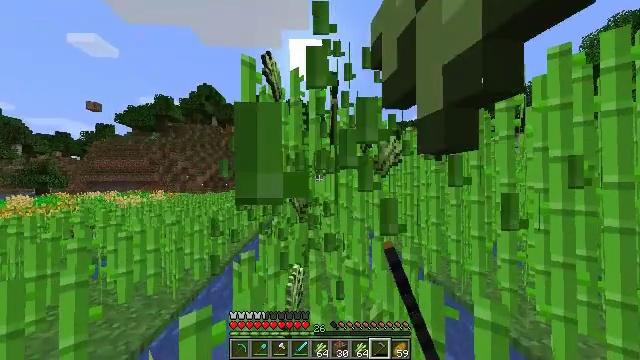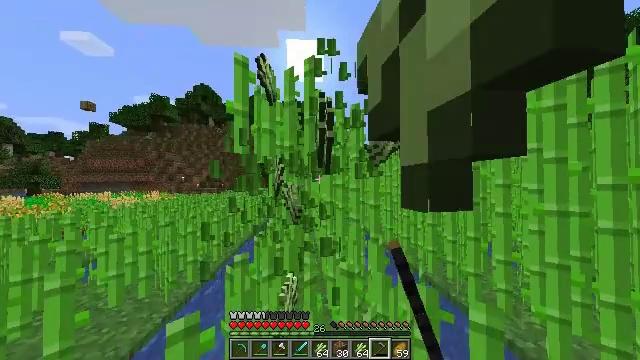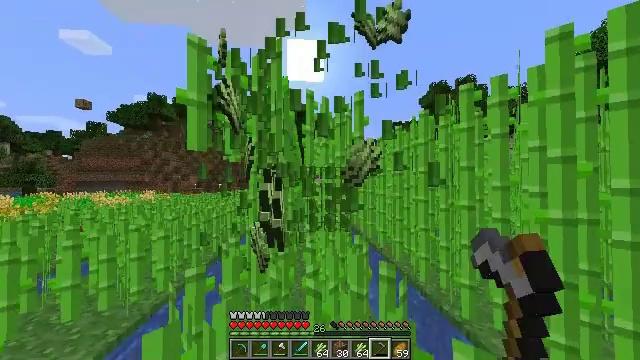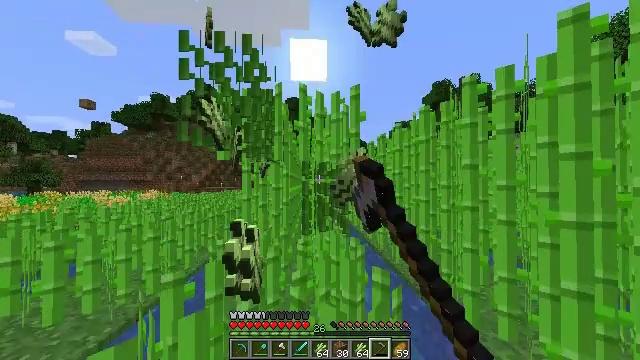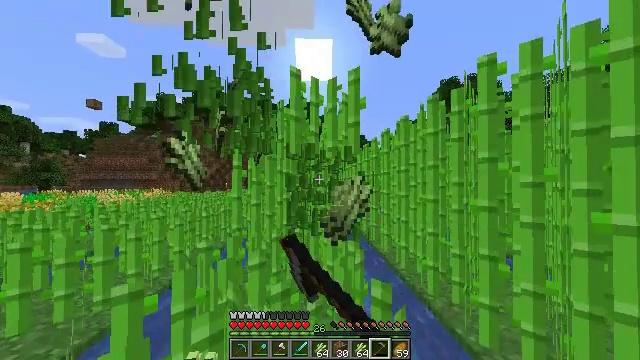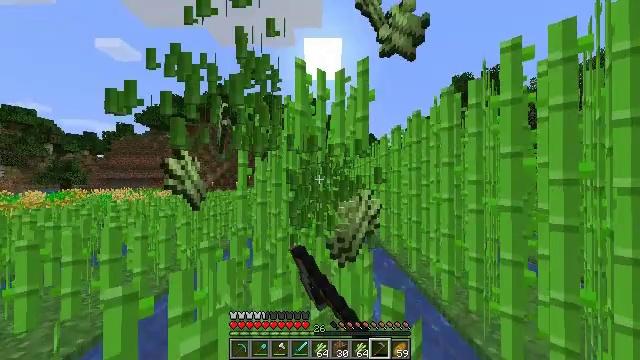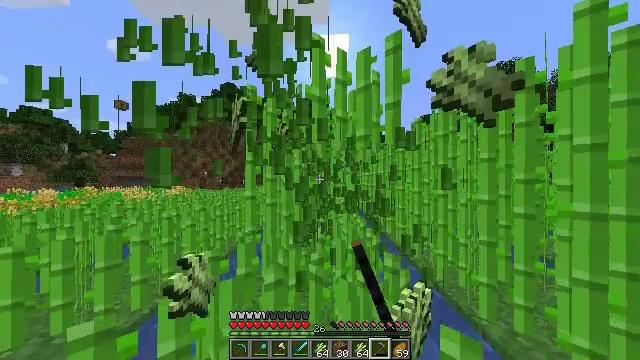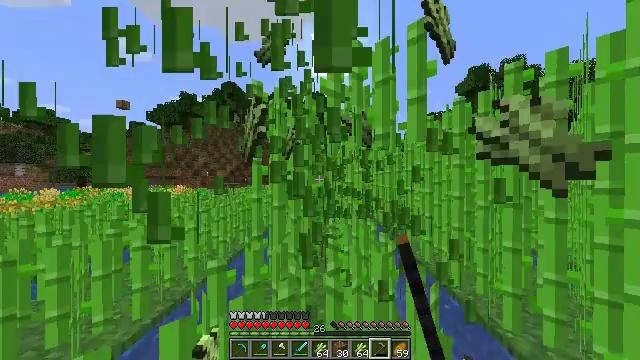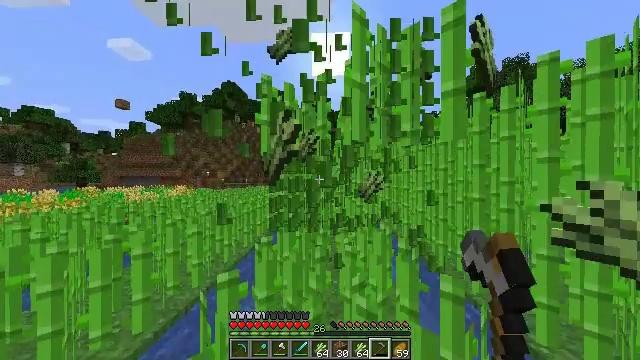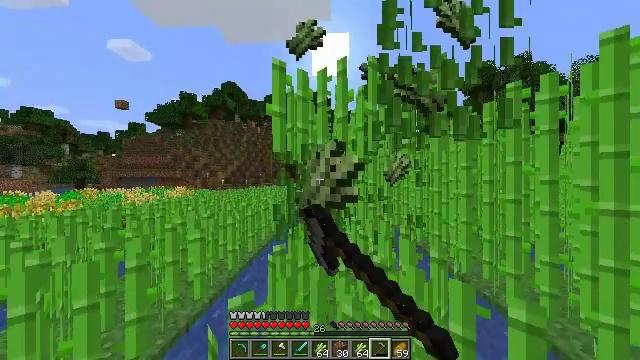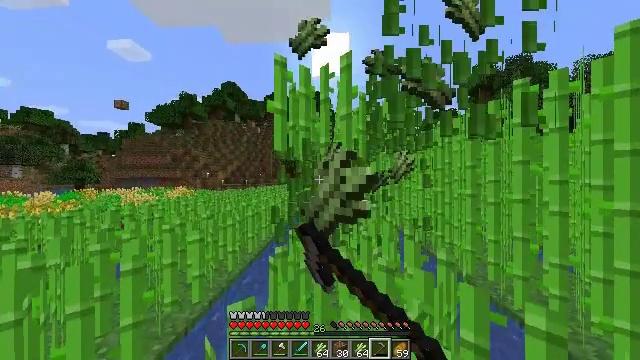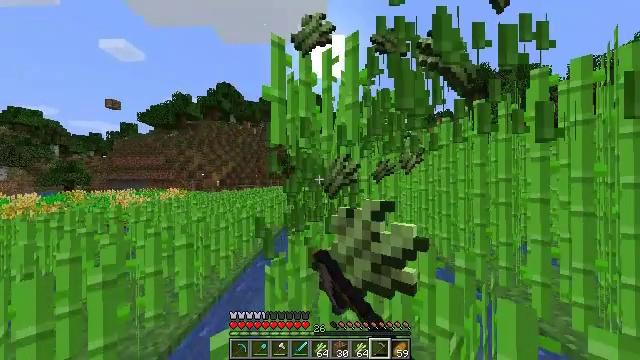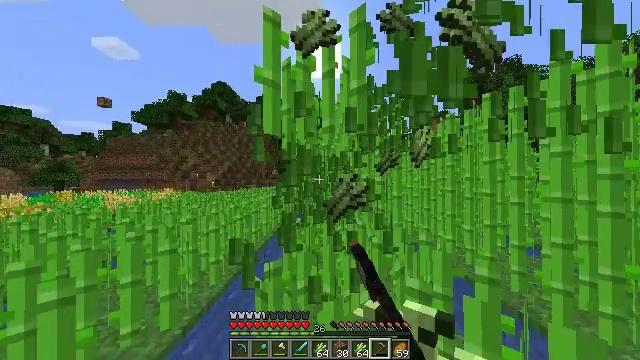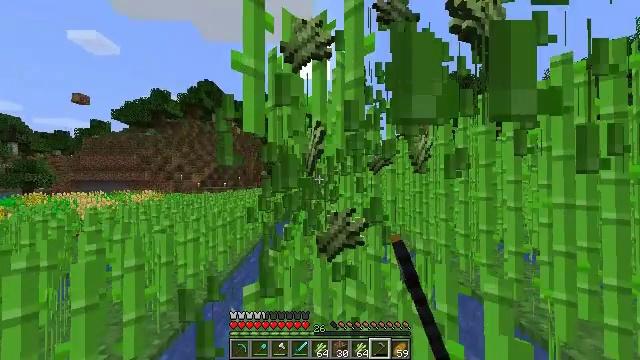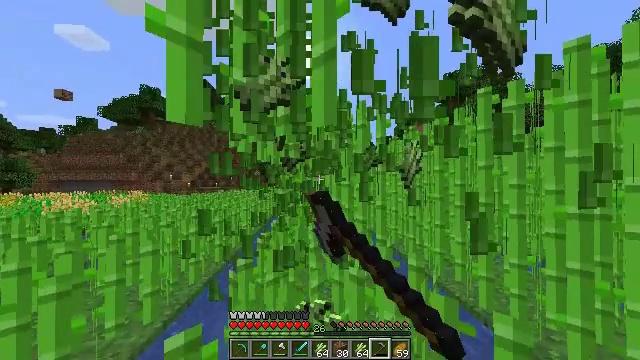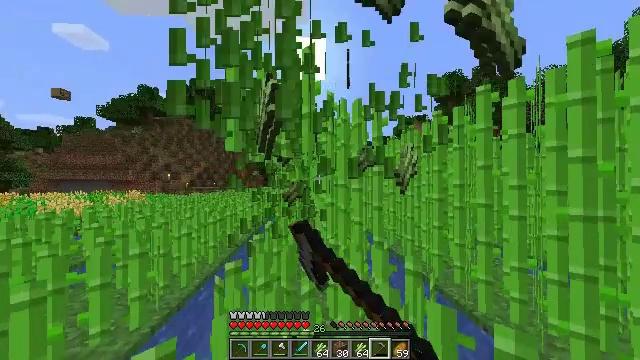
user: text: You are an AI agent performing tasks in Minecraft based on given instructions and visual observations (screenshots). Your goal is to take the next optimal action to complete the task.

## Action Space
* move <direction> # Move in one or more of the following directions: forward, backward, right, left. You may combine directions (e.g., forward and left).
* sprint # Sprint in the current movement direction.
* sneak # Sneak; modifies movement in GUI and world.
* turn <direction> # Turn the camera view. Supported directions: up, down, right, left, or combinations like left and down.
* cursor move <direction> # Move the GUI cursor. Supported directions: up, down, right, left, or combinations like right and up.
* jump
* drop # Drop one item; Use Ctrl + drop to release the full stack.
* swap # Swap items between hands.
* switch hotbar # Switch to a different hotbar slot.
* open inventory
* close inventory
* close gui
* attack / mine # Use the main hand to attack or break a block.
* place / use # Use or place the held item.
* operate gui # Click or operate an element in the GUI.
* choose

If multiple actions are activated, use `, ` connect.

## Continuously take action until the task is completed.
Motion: motion action
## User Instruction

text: Break the sugar cane.
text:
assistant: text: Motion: move forward and move right, sprint, attack / mine
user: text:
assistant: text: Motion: move forward and move right, sprint, attack / mine
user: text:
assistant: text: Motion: move forward, sprint, attack / mine
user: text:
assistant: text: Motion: move forward, sprint, turn left, attack / mine
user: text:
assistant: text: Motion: move forward and move left, sprint, turn left, attack / mine
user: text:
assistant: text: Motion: move forward and move left, sprint, turn left, attack / mine
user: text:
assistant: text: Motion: move forward and move left, sprint, attack / mine
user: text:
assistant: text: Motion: move forward and move left, sprint, attack / mine
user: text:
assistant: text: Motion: move forward, sprint, attack / mine
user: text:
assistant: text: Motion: move forward, sprint, attack / mine
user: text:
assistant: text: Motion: move forward, sprint, turn right, attack / mine
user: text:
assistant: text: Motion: move forward, sprint, attack / mine
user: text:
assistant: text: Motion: move forward and move right, sprint, turn right, attack / mine
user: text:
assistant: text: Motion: move forward and move right, sprint, turn right, attack / mine
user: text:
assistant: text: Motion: move forward and move right, sprint, attack / mine
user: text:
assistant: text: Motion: move forward and move right, sprint, attack / mine
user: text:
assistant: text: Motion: move forward, sprint, attack / mine
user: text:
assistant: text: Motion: move forward, sprint, attack / mine
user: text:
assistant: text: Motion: move forward and move left, sprint, turn left, attack / mine
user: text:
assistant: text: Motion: move forward and move left, sprint, turn left, attack / mine
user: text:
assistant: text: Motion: move forward and move left, sprint, turn left, attack / mine
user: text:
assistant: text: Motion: move forward and move left, sprint, attack / mine
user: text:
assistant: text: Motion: move forward and move left, sprint, attack / mine
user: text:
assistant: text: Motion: move forward, sprint, attack / mine
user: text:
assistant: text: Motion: move forward, sprint, attack / mine
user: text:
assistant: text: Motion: move forward and move right, sprint, turn right, attack / mine
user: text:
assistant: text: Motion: move forward and move right, sprint, turn right, attack / mine
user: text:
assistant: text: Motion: move forward and move right, sprint, turn right, attack / mine
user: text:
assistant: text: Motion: move forward and move right, sprint, attack / mine
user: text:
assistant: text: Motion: move forward and move right, sprint, attack / mine